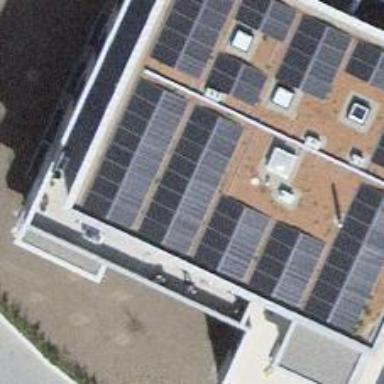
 consisting of solar photovoltaic panels."